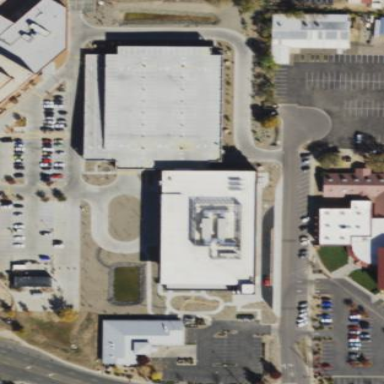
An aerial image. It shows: Office building.